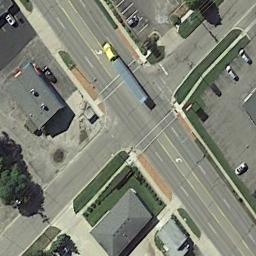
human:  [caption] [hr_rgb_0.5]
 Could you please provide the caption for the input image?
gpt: There are cars at the intersection in all directions .

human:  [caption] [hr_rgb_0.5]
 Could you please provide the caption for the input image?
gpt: There are many buildings beside the intersection .

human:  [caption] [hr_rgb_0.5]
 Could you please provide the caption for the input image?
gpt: There are several moving vehicles on the road at the intersection, There are many buildings and some trees around the intersection, And a few cars are parked in the open space beside the intersection .

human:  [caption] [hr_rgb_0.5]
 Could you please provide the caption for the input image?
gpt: An intersection with sparse traffic is between some houses and parking lots .

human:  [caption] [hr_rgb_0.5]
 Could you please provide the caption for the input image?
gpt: There are two black buildings beside the intersection .